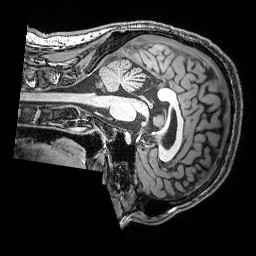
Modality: T1w
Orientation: sagittal
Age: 30
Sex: male
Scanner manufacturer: siemens
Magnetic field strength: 3 T
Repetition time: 2.53 s
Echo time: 0.00388 s